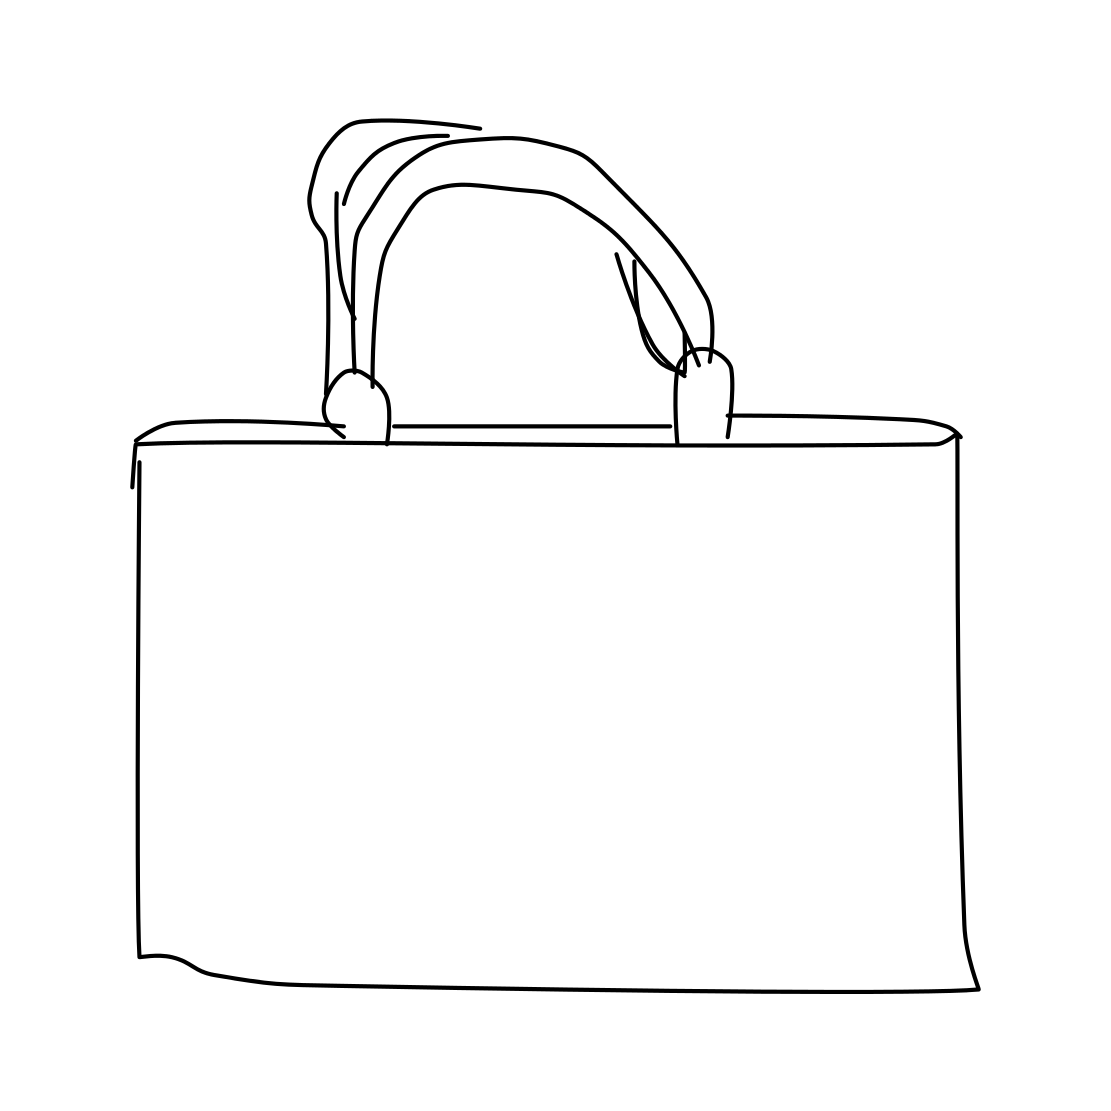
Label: purse